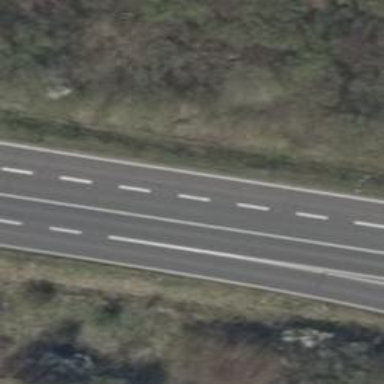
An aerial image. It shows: This is trunk highway with motorroad.